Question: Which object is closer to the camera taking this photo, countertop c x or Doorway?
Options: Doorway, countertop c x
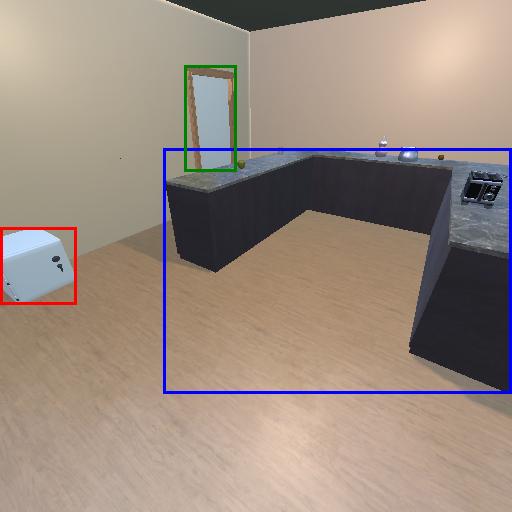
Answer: Doorway